Aerial crown-view tile of a tropical tree (Barro Colorado Island, Panama), acquired 20240716:
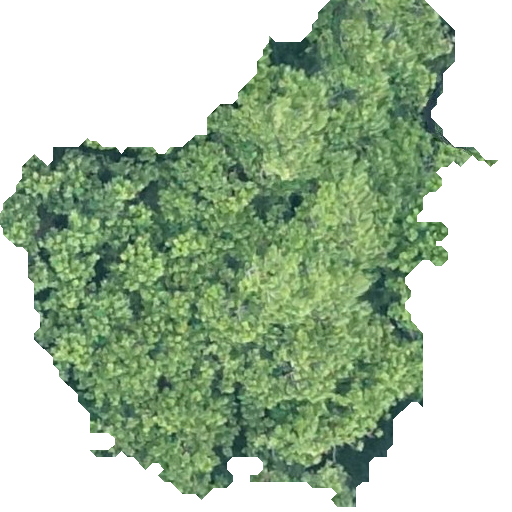
Species: Anacardium excelsum
GBIF accepted scientific name: Anacardium excelsum
Crown area: 235.861 m²